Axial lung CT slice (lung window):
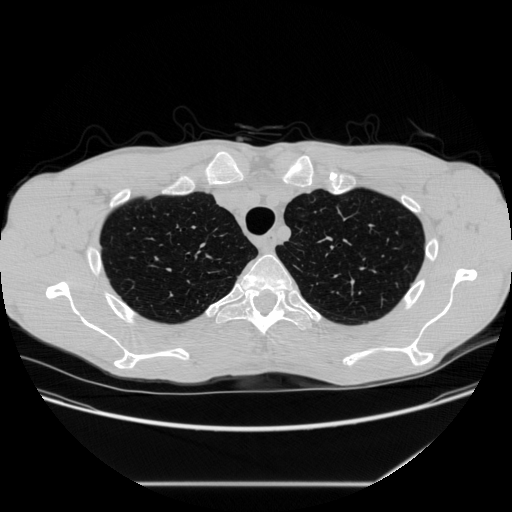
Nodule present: no